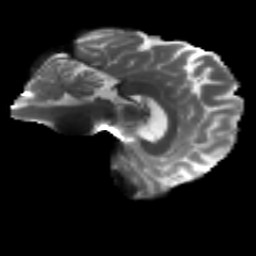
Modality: T2w
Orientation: sagittal
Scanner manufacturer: siemens
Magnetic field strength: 3 T
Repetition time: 4.16 s
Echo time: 0.0806 s